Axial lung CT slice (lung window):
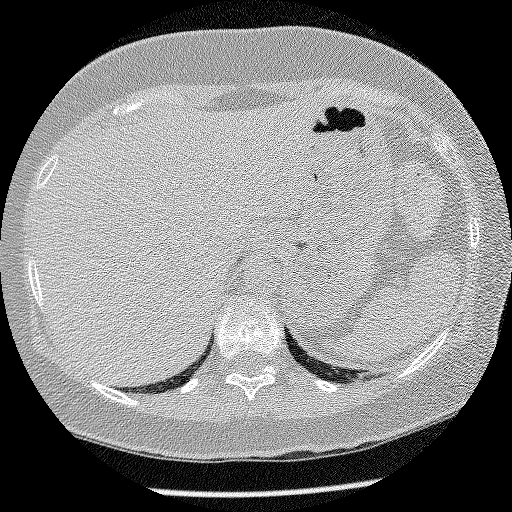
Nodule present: no